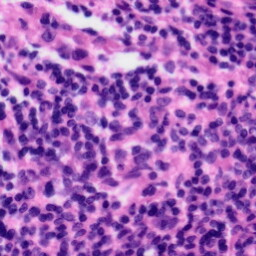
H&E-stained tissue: Tonsil